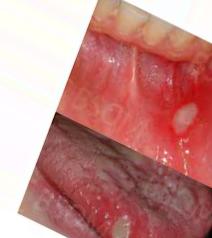
Condition: Mouth Ulcer